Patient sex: F
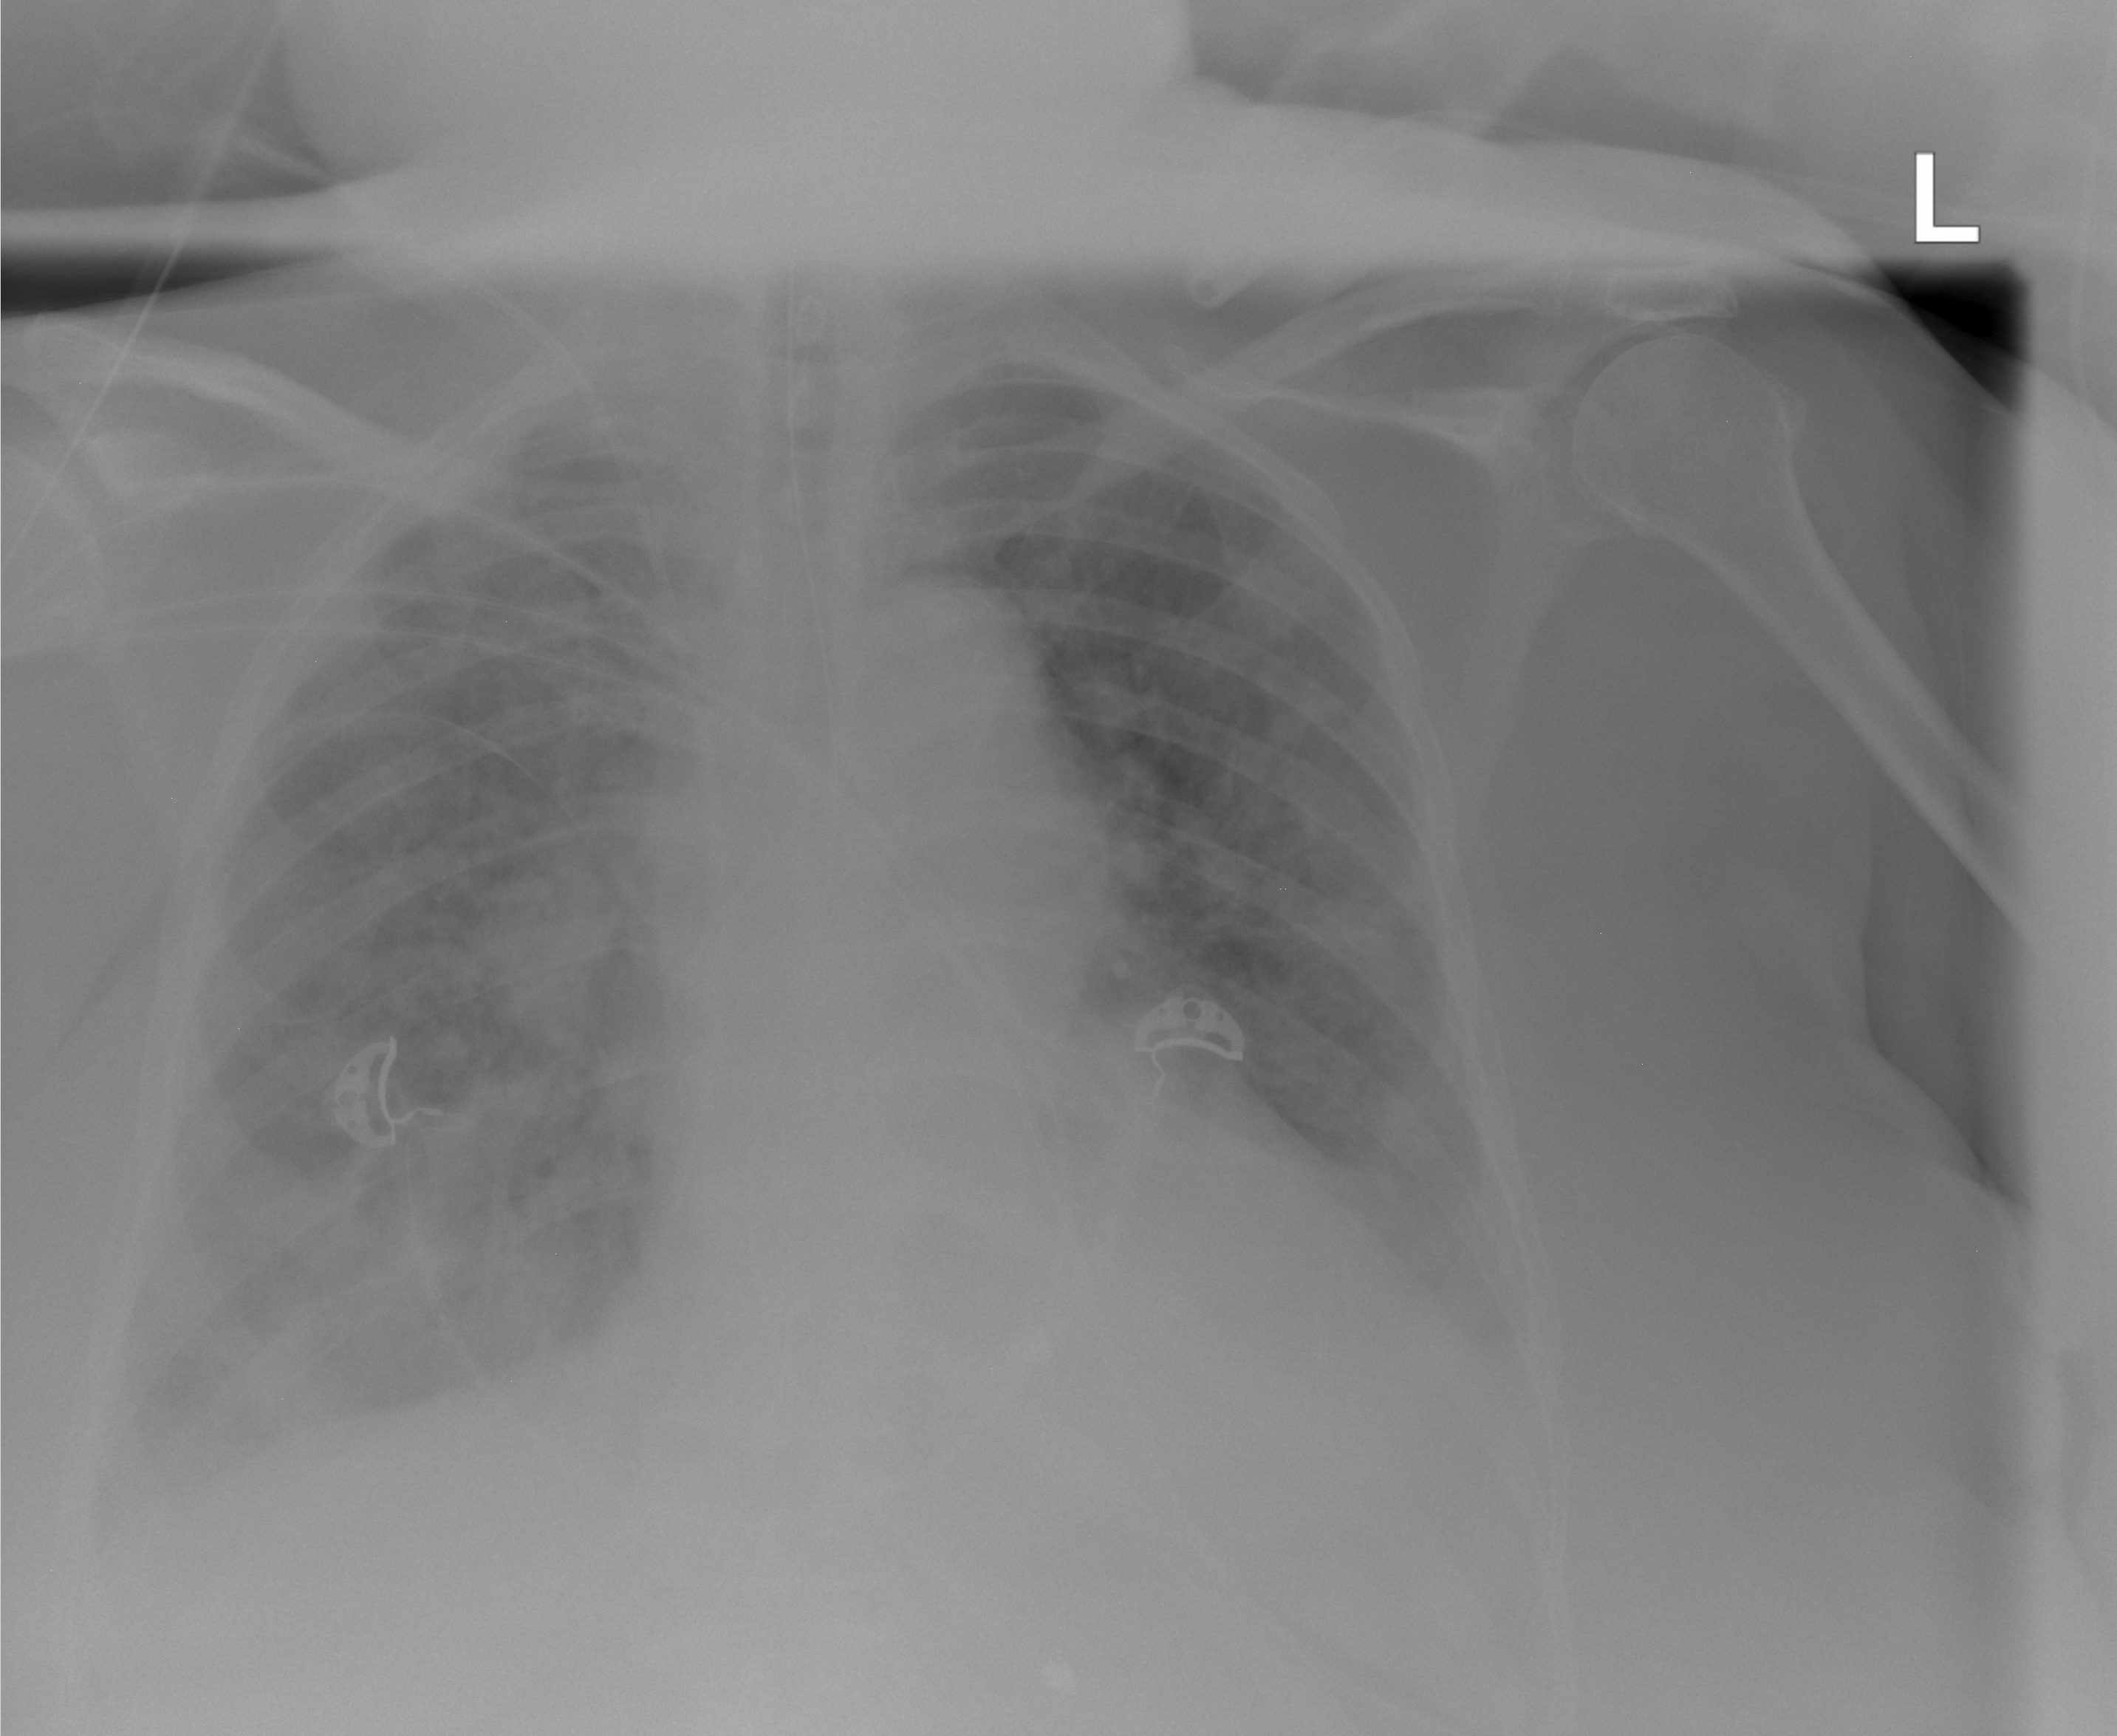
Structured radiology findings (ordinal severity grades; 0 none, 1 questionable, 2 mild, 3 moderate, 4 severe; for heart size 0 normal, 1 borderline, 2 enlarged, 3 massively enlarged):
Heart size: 2
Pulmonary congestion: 2
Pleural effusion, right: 2
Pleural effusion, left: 3
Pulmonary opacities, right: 3
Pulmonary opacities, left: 2
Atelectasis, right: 2
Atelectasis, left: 2